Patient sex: F
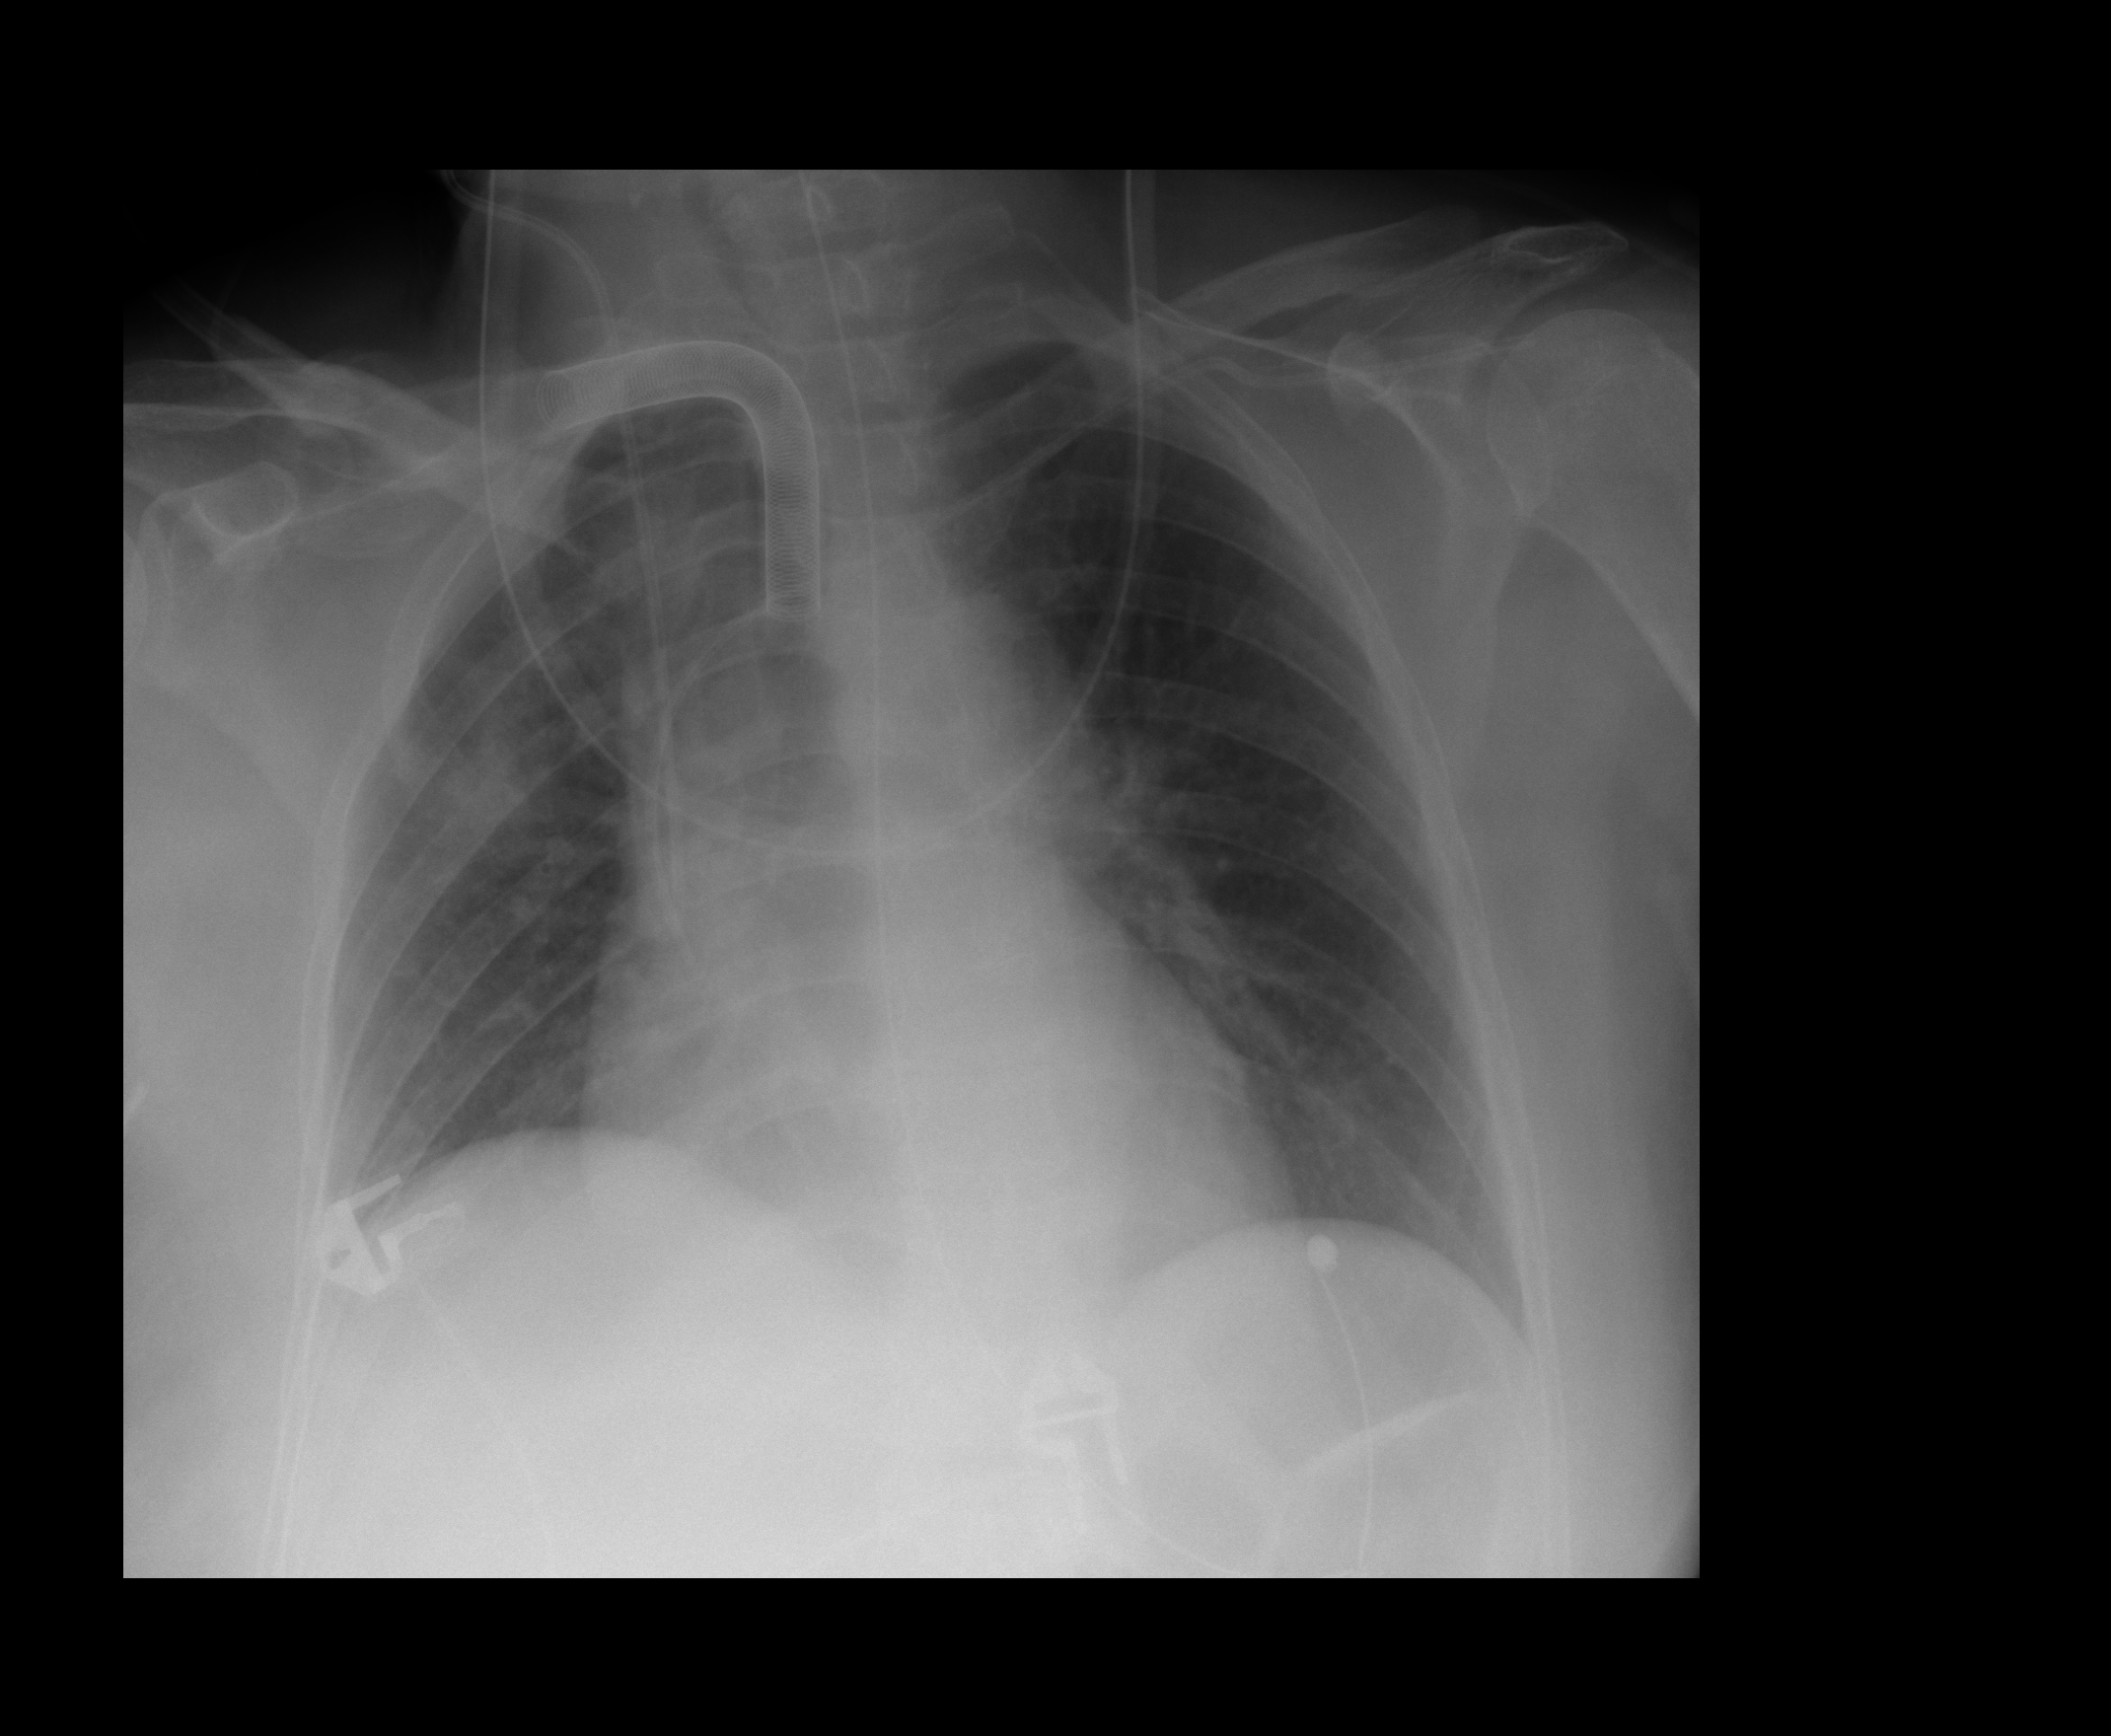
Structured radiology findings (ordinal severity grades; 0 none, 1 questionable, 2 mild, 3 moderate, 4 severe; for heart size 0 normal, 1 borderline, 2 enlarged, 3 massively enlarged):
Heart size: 2
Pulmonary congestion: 0
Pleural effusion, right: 0
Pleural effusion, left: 0
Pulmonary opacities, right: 2
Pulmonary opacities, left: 0
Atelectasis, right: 2
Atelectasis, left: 0